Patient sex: M
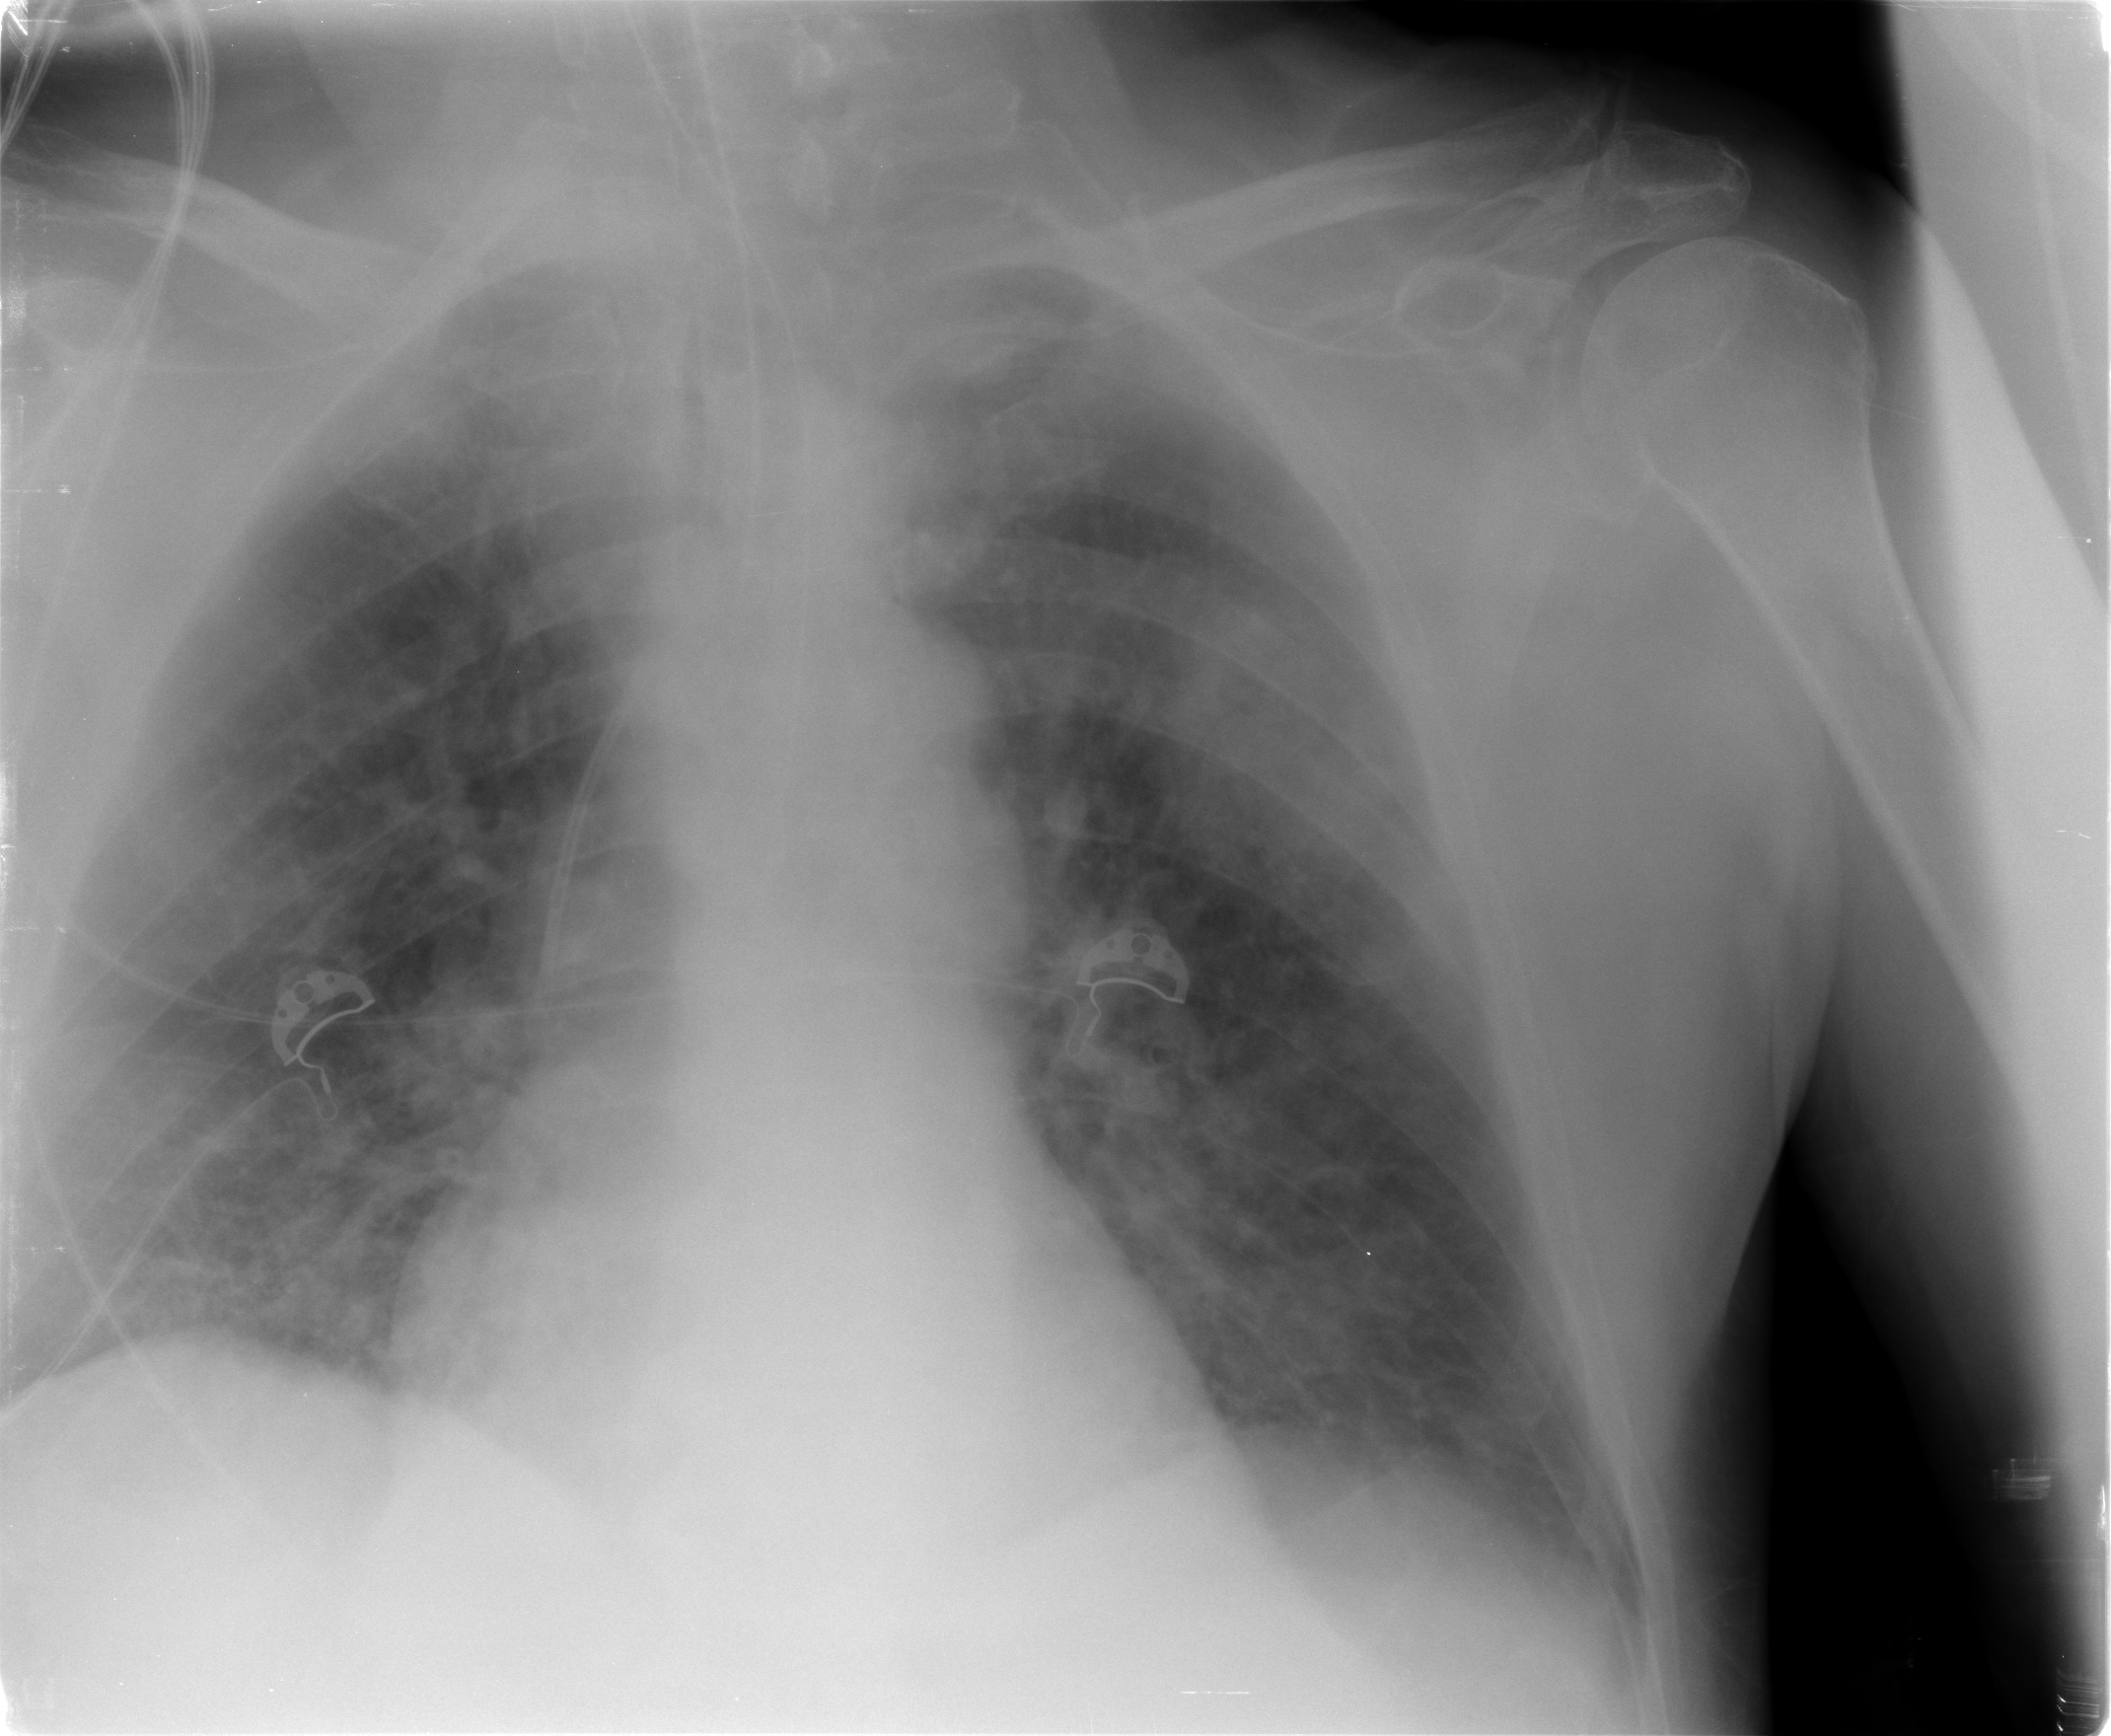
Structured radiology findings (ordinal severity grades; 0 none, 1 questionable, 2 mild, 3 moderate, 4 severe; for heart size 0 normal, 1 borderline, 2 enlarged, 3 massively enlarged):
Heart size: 0
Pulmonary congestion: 1
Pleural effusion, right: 0
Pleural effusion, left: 0
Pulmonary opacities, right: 3
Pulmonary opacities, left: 3
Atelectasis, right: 0
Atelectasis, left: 0